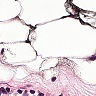
Metastatic tissue present: no